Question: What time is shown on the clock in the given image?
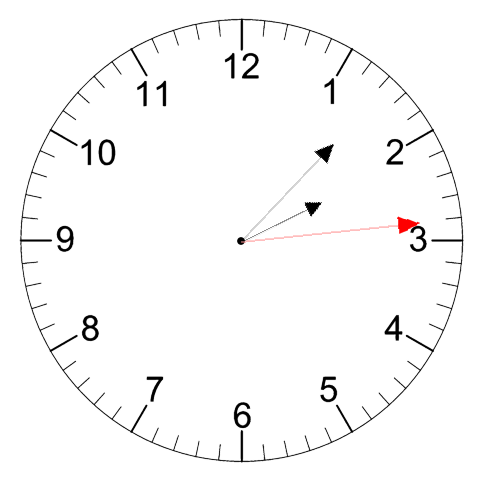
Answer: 02:07:14